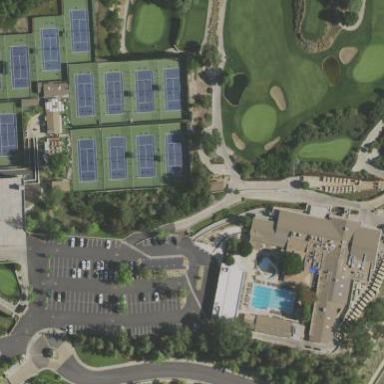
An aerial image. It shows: Tennis court on the leisure land pitch.